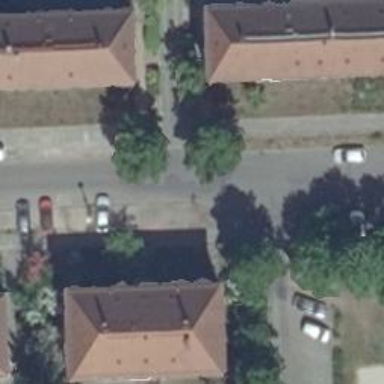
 while parking on the left side is on the kerb."